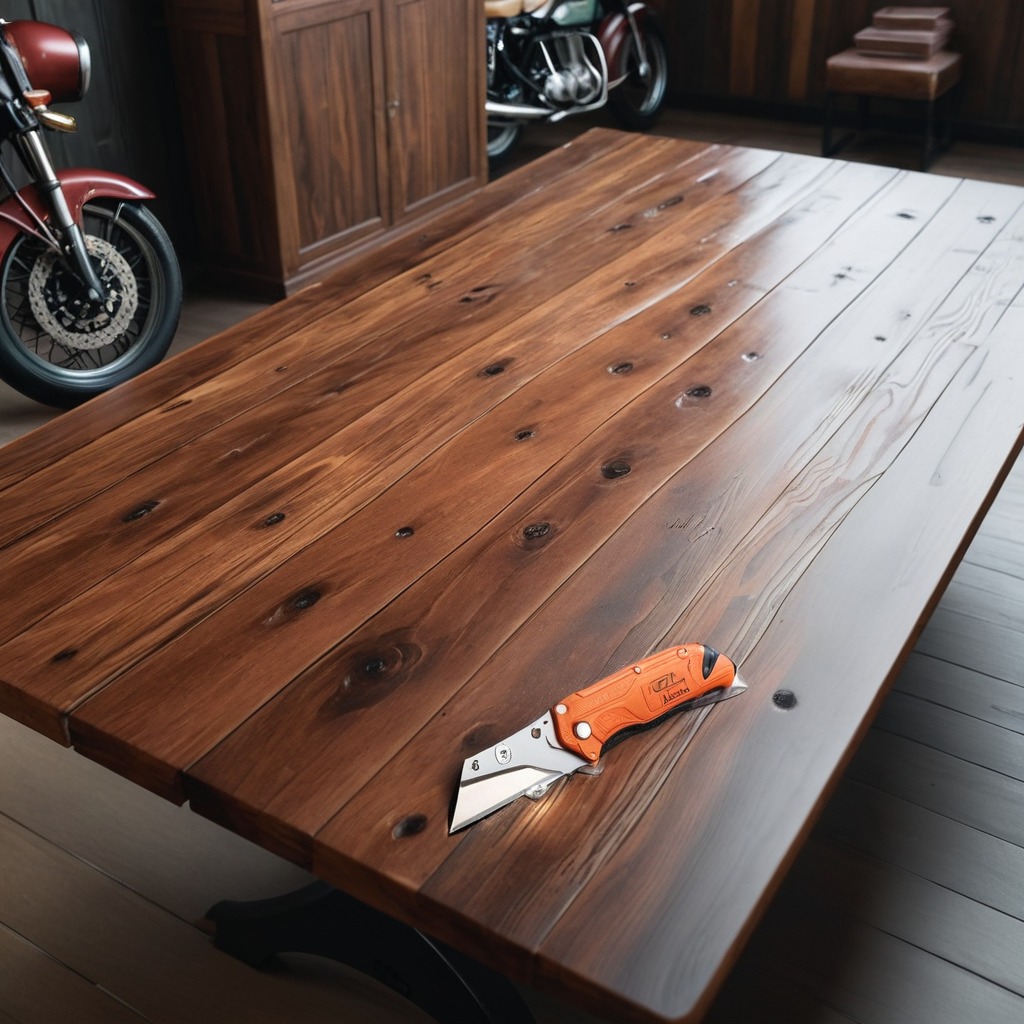
A utility knife lies on an oil-spilled wooden table in a vintage motorcycle garage.